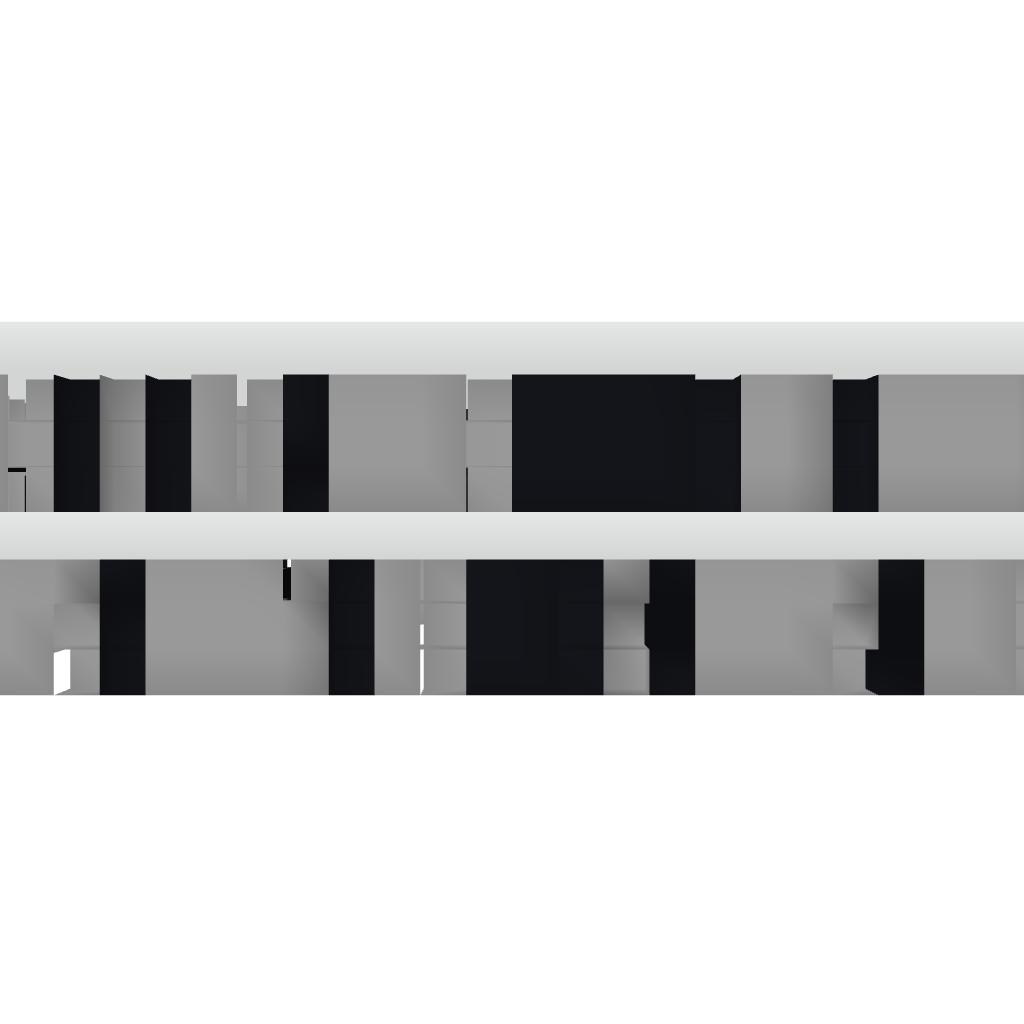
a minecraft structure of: Modern Villa